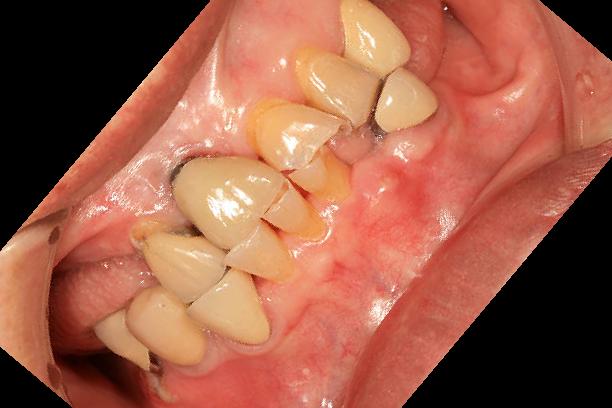
Condition: Calculus